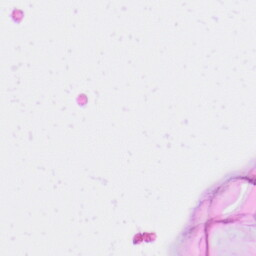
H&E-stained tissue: Skin